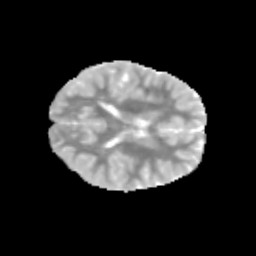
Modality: MD
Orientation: axial
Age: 8
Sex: female
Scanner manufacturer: siemens
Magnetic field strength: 3 T
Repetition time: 3.8 s
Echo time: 0.07 s